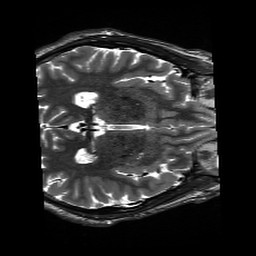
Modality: T2w
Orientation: axial
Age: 21
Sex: male